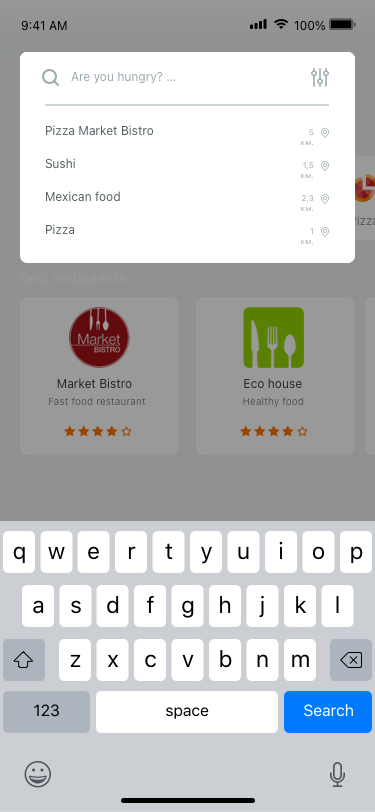
Text in this UI design:
Are you hungry? …
Popular categories
Drinks
Burgers
Sushi
Pizza
Best restaurants
Market Bistro
Fast food restaurant
Eco house
Healthy food
Pizza Market Bistro
5 км.
Sushi
1,5 км.
Mexican food
2,3 км.
Pizza
1 км.
Are you hungry? …
100%
9:41 AM